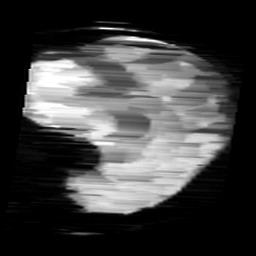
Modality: minIP
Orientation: sagittal
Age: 10
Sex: female
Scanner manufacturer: siemens
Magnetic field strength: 3 T
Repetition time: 0.027 s
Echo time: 0.02 s